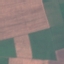
Land use / land cover: AnnualCrop